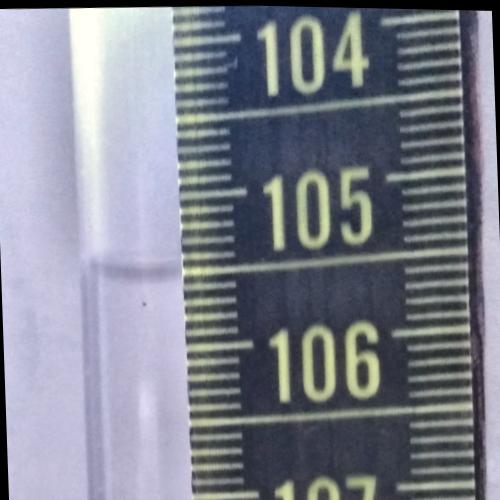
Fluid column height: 105.5 cm